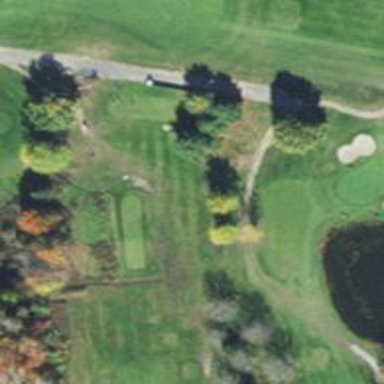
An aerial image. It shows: Service road used as golf cart path.